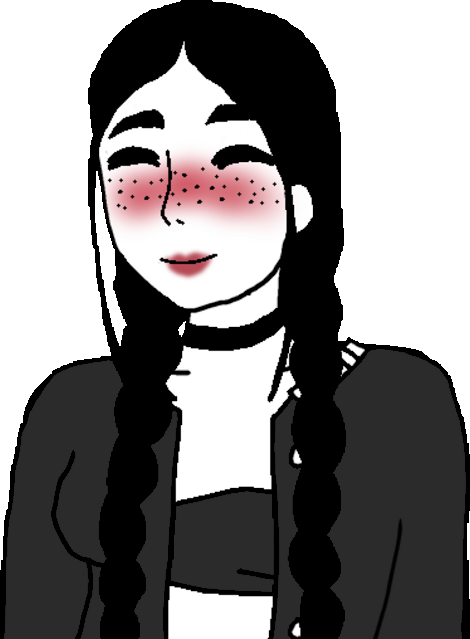
Label: 5_Doomer_Girl